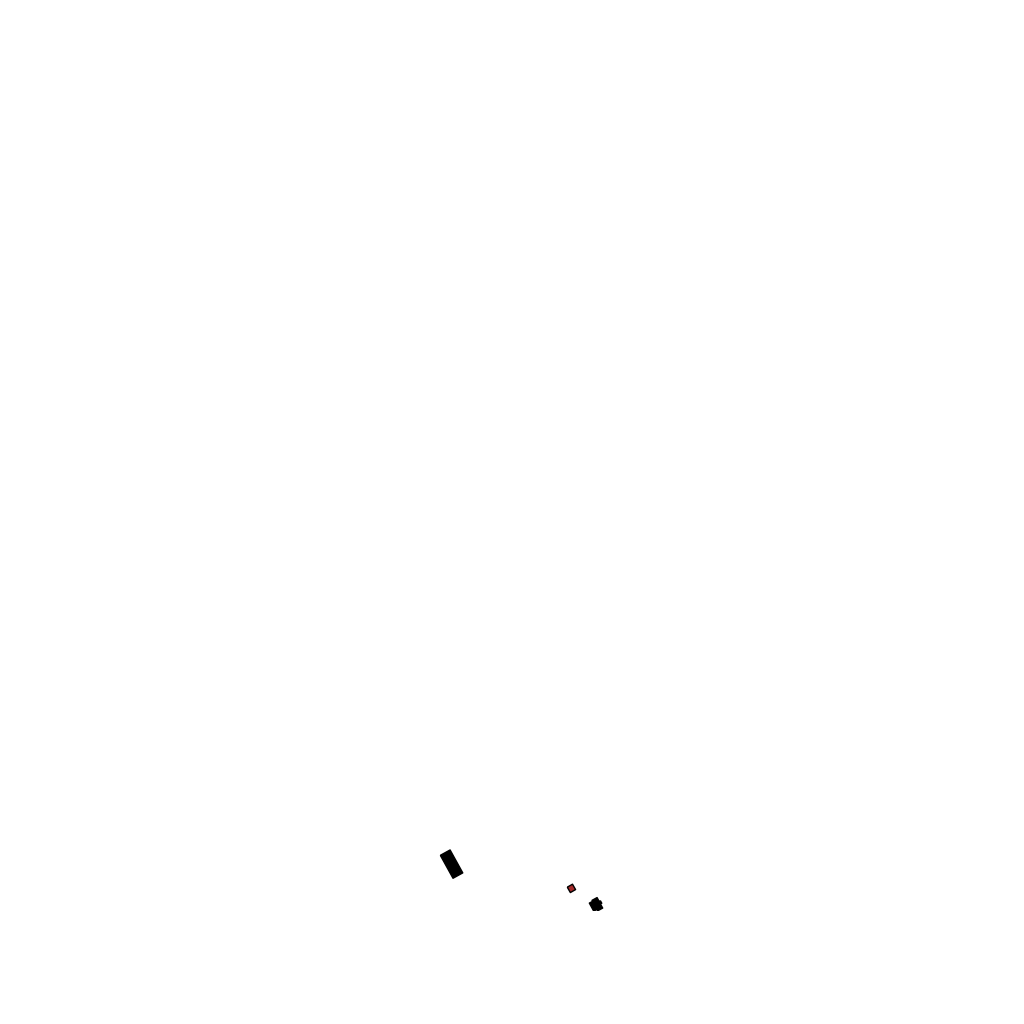
Tags: overhead vector_map, recreation, residential, individual_rise, density_1, Building, Facility, 1.0 km²